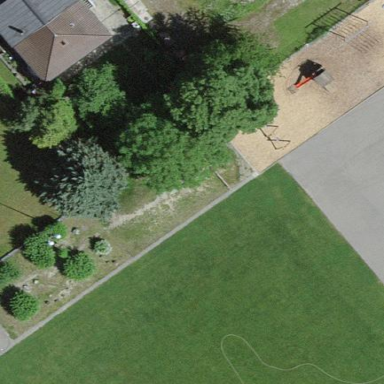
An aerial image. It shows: Playground area for leisure land.